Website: home-depot
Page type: payment
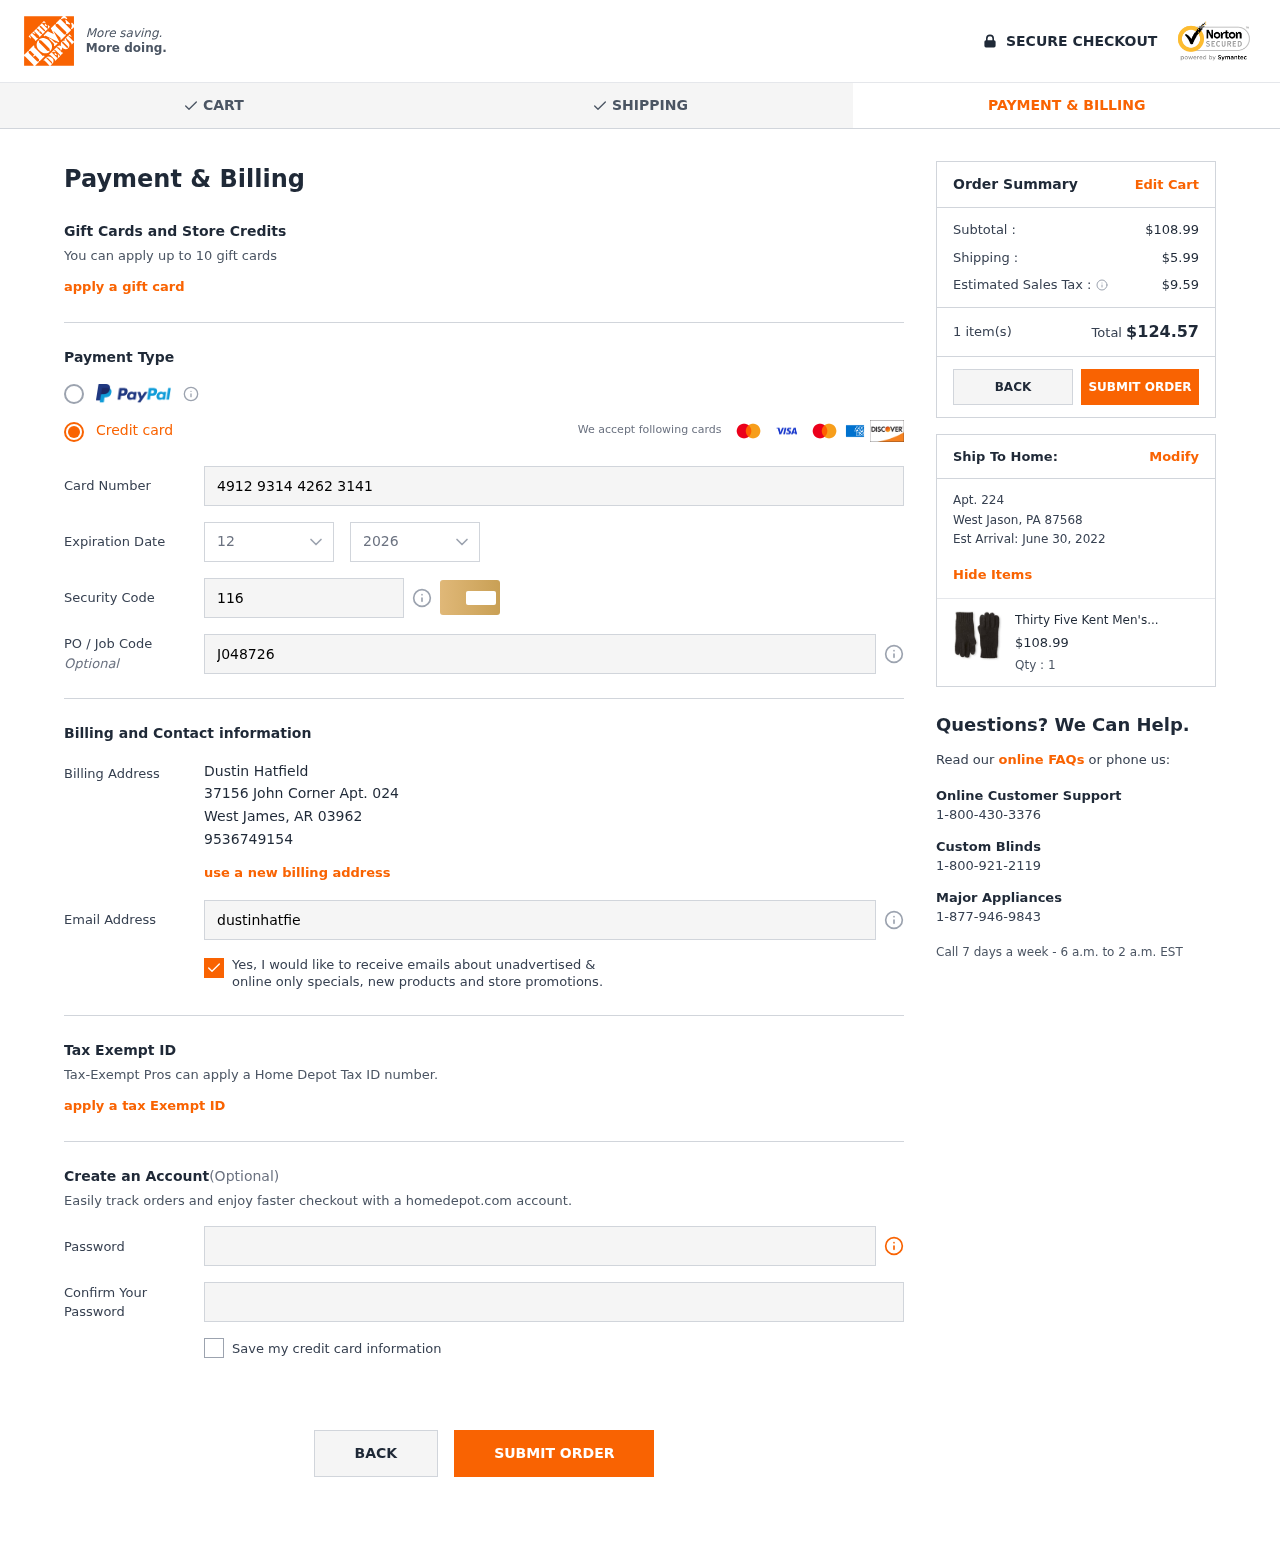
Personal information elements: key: PII_CARD_CVV
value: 116
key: PII_CARD_EXPIRY_MONTH
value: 12
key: PII_CARD_EXPIRY_YEAR
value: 26
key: PII_CARD_NUMBER
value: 4912 9314 4262 3141
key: PII_CITY
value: West James
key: PII_CITY2
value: West Jason
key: PII_EMAIL
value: dustinhatfield@hotmail.com
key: PII_FULLNAME
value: Dustin Hatfield
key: PII_JOB_CODE
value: J048726
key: PII_PHONE
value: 9536749154
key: PII_POSTCODE
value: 03962
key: PII_POSTCODE2
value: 87568
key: PII_STATE_ABBR
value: AR
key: PII_STATE_ABBR2
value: PA
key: PII_STREET
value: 37156 John Corner Apt. 024
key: PII_STREET2
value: Apt. 224
Product elements: key: PRODUCT1_NAME
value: Thirty Five Kent Men's Cashmere Solid Knit Touch Tech Gloves, Black
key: PRODUCT1_PRICE
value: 108.99
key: PRODUCT1_QUANTITY
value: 1
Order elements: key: ORDER_SUBTOTAL
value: $108.99
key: ORDER_SHIPPING_COST
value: $5.99
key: ORDER_TAX
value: $9.59
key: ORDER_NUM_ITEMS
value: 1 item(s)
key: ORDER_TOTAL
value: $124.57
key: ORDER_DELIVERY_DATE
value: June 30, 2022